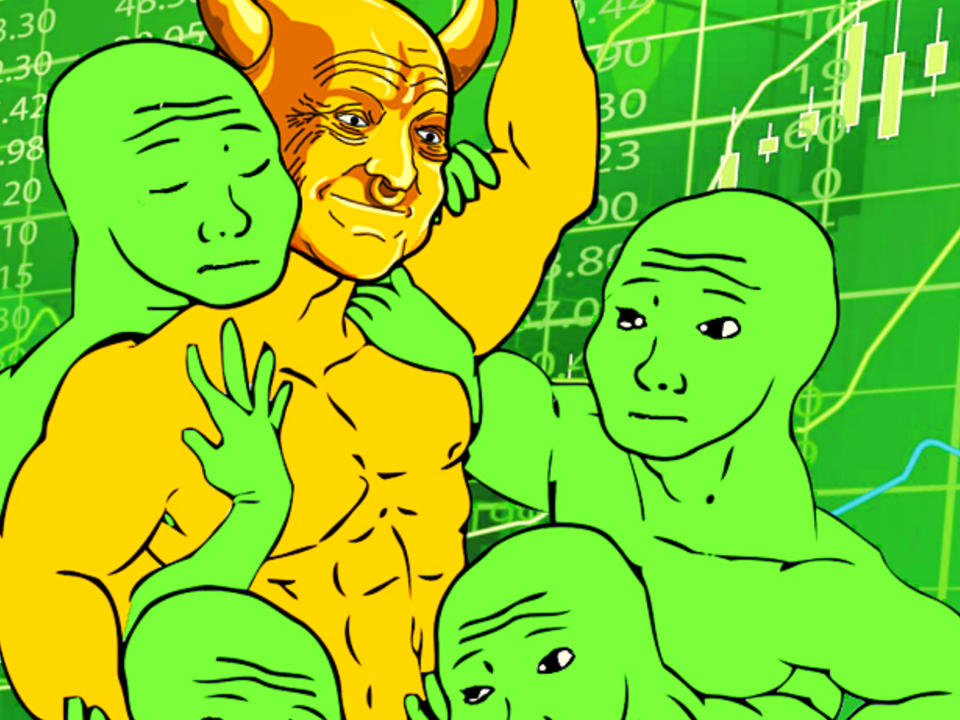
Label: 5_Wojak_with_Background